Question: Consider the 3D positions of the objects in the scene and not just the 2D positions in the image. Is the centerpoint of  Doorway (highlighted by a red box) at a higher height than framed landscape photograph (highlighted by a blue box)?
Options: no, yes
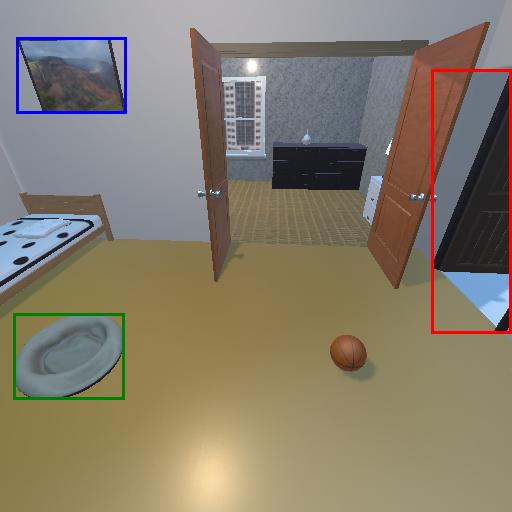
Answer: no